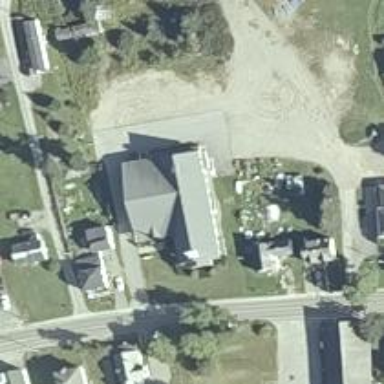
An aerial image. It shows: Beautiful church building.